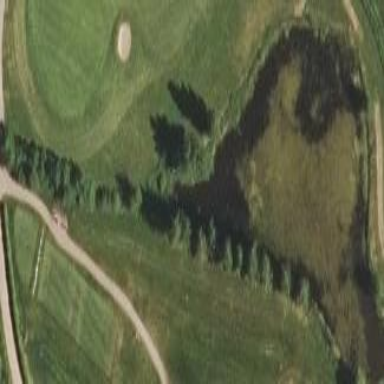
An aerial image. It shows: Water hazard in golf course. The hazard is natural water feature.